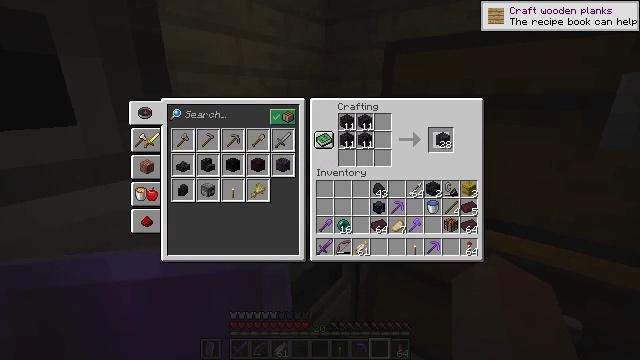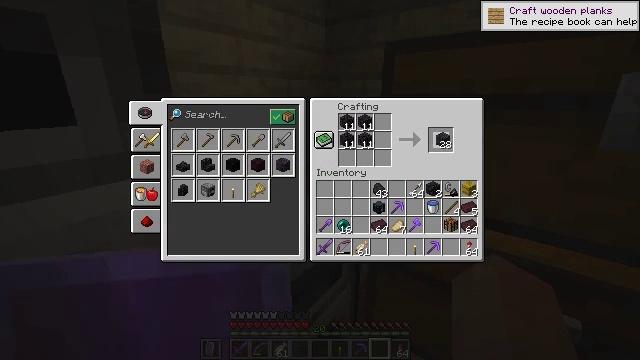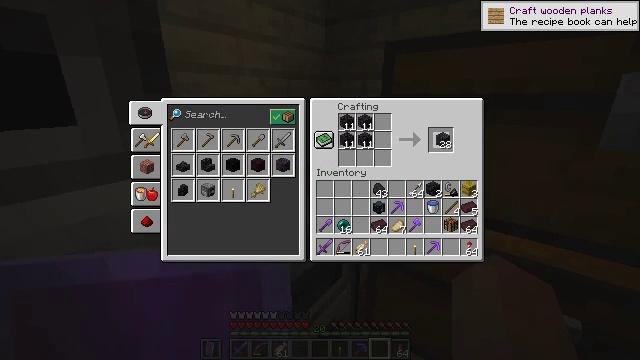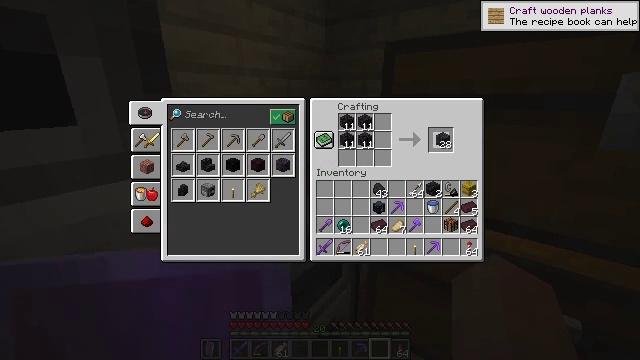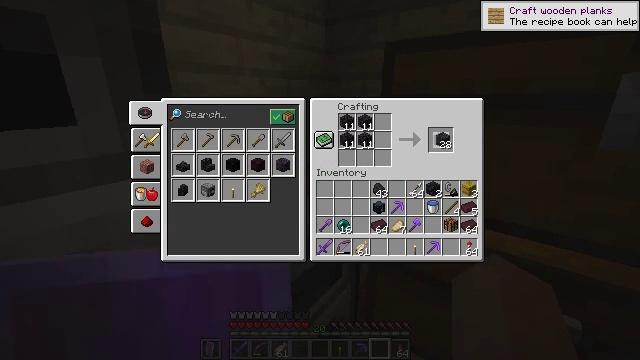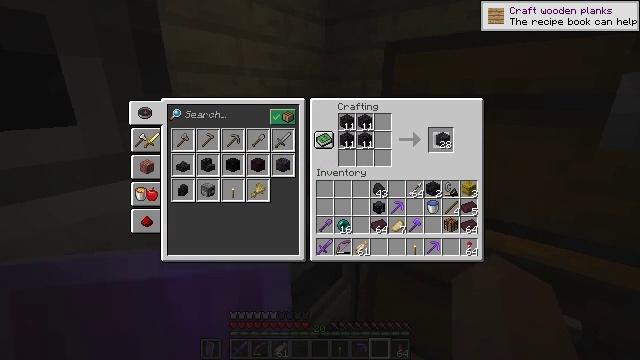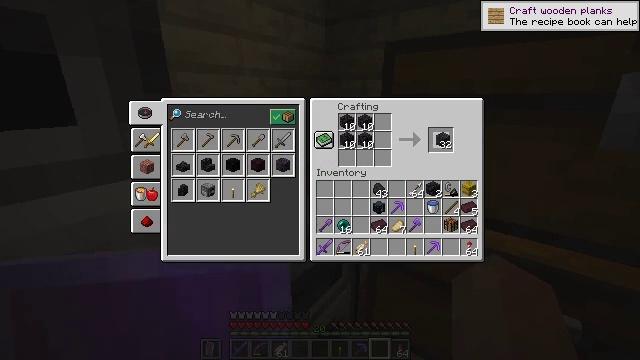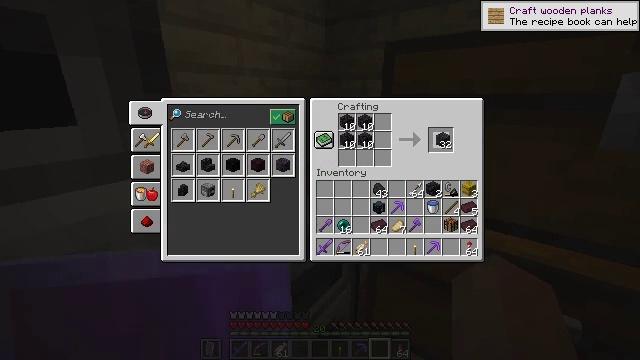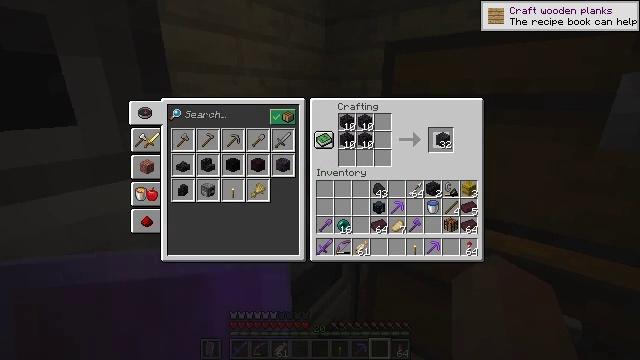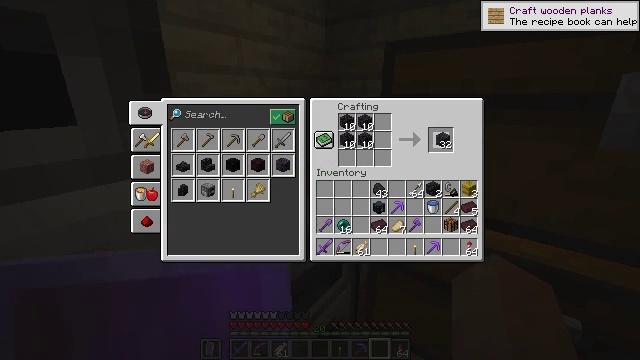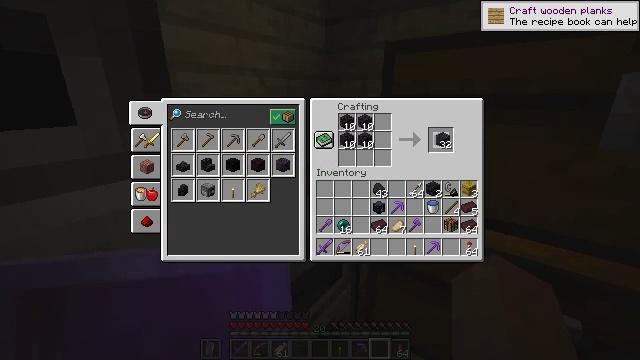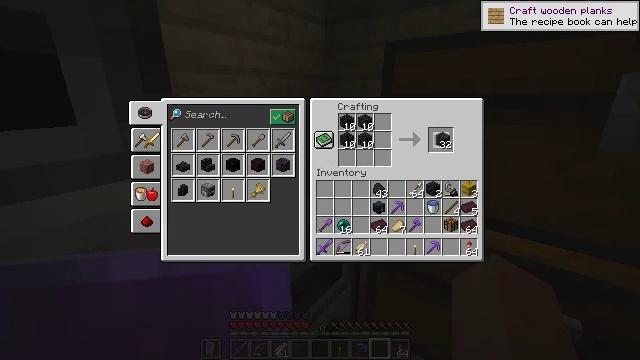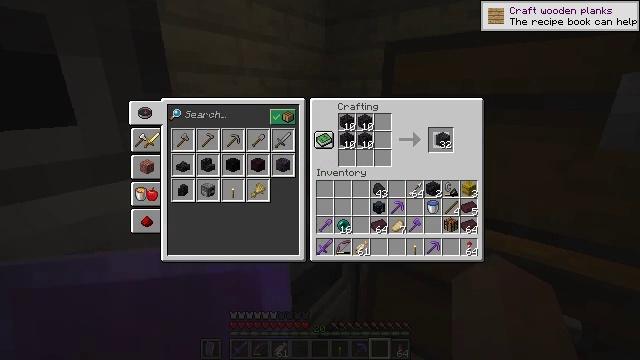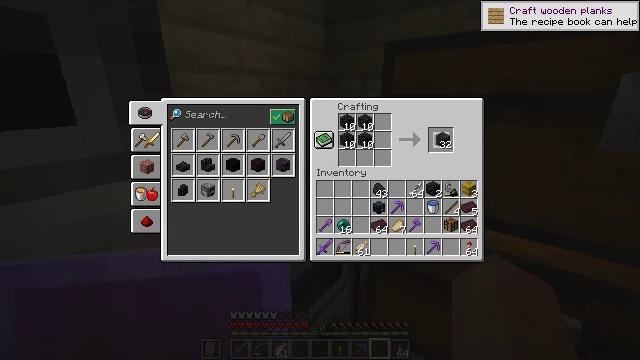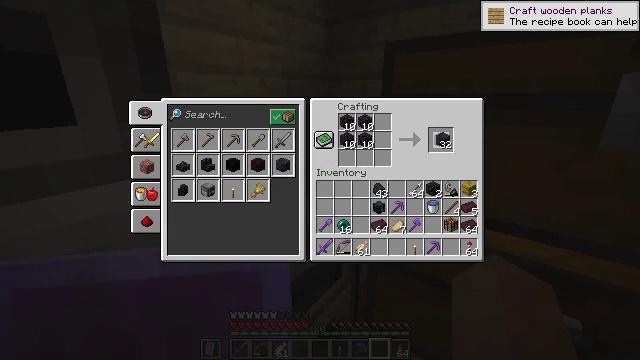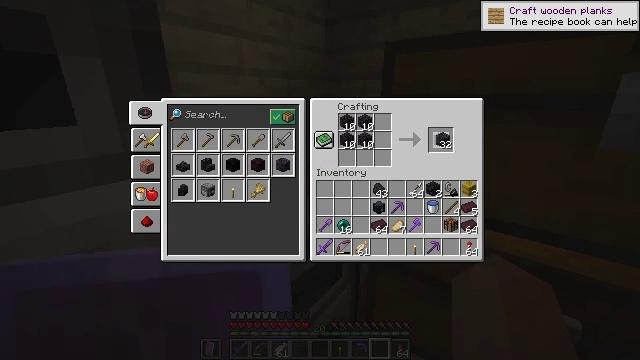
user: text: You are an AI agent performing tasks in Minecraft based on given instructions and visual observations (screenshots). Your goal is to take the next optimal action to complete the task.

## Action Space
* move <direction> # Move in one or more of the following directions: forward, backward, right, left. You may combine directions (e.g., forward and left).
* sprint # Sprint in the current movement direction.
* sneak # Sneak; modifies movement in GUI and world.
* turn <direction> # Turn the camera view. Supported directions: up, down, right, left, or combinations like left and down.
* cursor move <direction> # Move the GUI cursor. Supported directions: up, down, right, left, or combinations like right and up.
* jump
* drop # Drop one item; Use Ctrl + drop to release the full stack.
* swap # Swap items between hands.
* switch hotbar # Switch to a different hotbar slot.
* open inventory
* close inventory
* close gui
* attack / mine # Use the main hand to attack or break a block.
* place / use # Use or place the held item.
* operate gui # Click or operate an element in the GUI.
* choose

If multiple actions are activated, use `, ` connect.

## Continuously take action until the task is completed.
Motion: motion action
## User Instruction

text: Craft some polished blackstone with a crafting table.
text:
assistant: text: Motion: no_op
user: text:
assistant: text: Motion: no_op
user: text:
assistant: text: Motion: attack / mine
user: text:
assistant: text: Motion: attack / mine
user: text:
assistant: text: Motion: attack / mine
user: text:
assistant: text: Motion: no_op
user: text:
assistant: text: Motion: no_op
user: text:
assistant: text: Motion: attack / mine
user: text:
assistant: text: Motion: attack / mine
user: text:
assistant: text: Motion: attack / mine
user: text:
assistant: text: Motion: attack / mine
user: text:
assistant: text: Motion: attack / mine
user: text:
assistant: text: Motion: attack / mine
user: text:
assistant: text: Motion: attack / mine
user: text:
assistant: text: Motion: attack / mine
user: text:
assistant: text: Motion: no_op
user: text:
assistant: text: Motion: attack / mine
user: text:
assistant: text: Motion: attack / mine
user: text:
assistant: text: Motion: attack / mine
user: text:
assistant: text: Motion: no_op
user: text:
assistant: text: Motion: attack / mine
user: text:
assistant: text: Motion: attack / mine
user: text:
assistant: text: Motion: attack / mine
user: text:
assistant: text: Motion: no_op
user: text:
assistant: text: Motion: no_op
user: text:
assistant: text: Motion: attack / mine
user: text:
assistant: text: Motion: attack / mine
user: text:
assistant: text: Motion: attack / mine
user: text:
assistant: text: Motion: no_op
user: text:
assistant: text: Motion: no_op